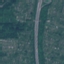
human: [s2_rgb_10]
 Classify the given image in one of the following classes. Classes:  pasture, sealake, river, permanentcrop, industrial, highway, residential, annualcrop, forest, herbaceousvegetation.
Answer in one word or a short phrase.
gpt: Highway